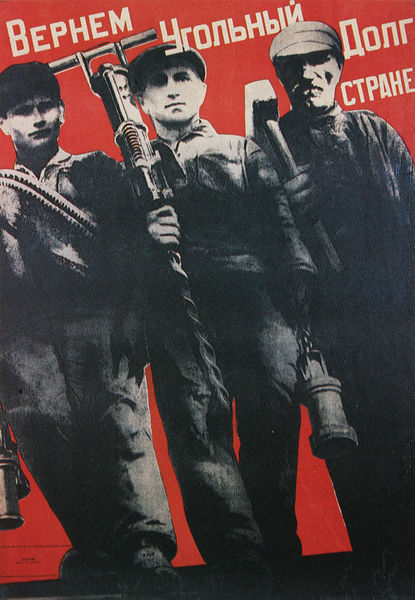
Titel: "Zahlen wir die Kohleschuld an unser Land zurück!"
Künstler: Gustav Kluzis
Standort: New York
Institution: Sammlung Merrill C. Berman
Schlagwörter: männer, plakat